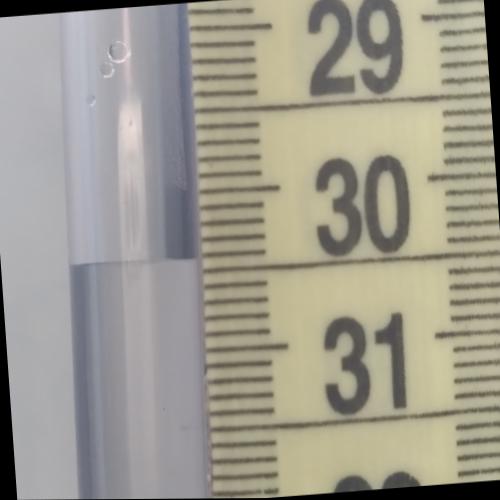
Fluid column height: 30.4 cm